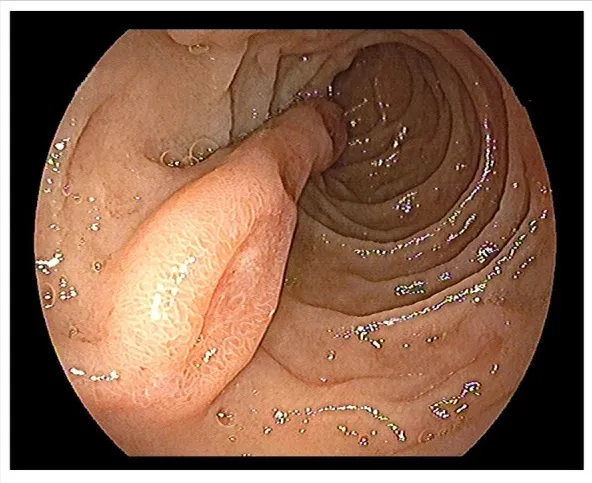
Brunner's gland adenoma with base and multiple skipped ulcers on exposed surface.
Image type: endoscopy (gi_endoscopy)